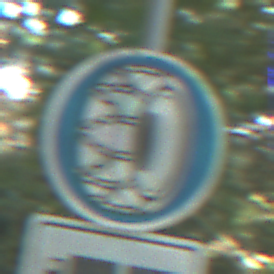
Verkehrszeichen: SchneekettenVorgeschrieben
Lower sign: HinweisDurchSinnbild16
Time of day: Midday
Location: Outdoor (Nature)
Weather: Clear
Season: NotSpecified
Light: Natural